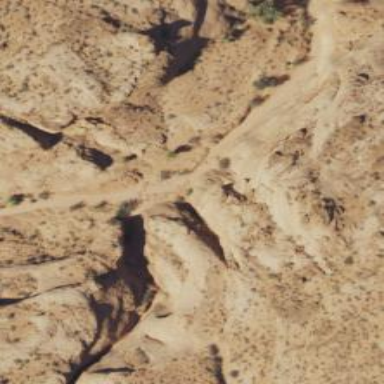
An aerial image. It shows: Natural cliff.